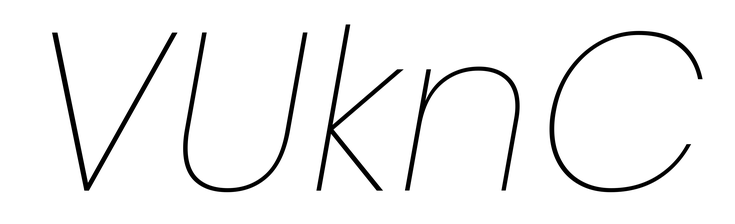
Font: Poppins-ThinItalic